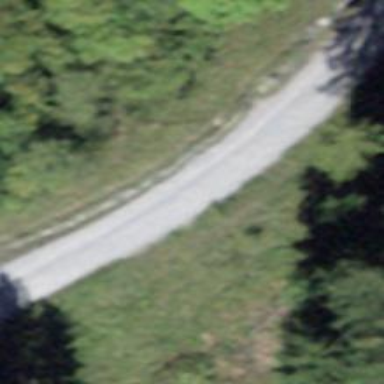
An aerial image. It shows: Well-maintained track road with grade 1 tracktype.